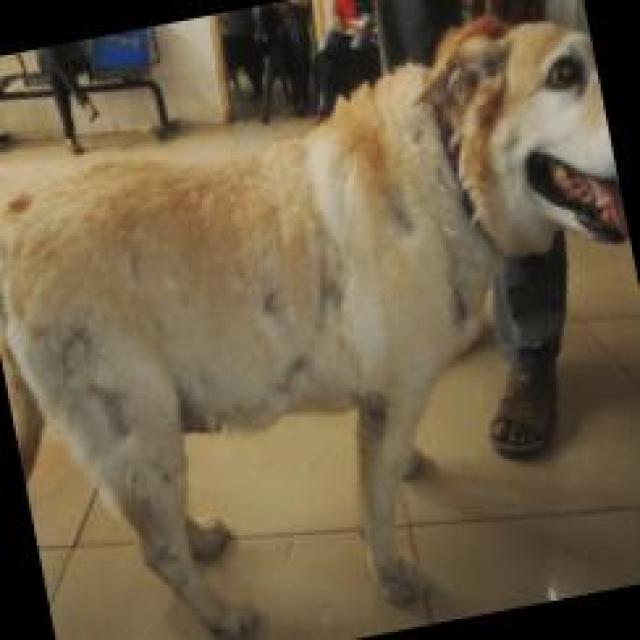
Canine fungal skin infection — characterized by alopecia, scaling, crusting, and circular lesions. Common agents include Malassezia and Candida species.